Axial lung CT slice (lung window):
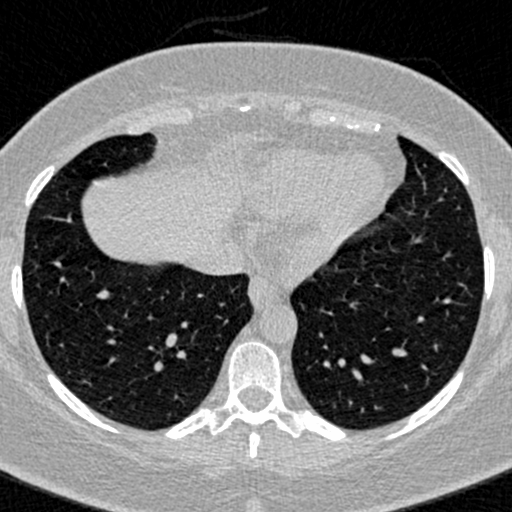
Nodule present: no